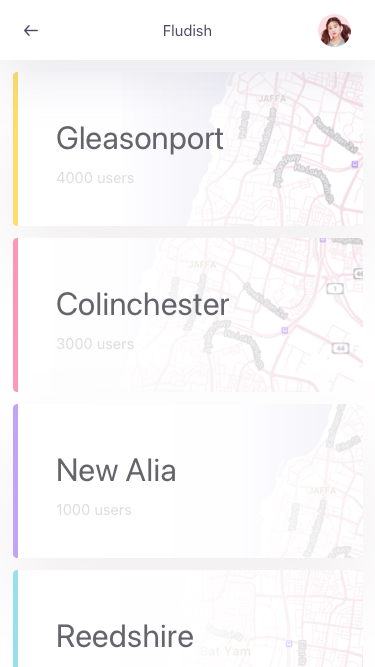
Text in this UI design:
Gleasonport
4000 users
Colinchester
3000 users
New Alia
1000 users
Reedshire
Harveymouth
Fludish